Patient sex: F
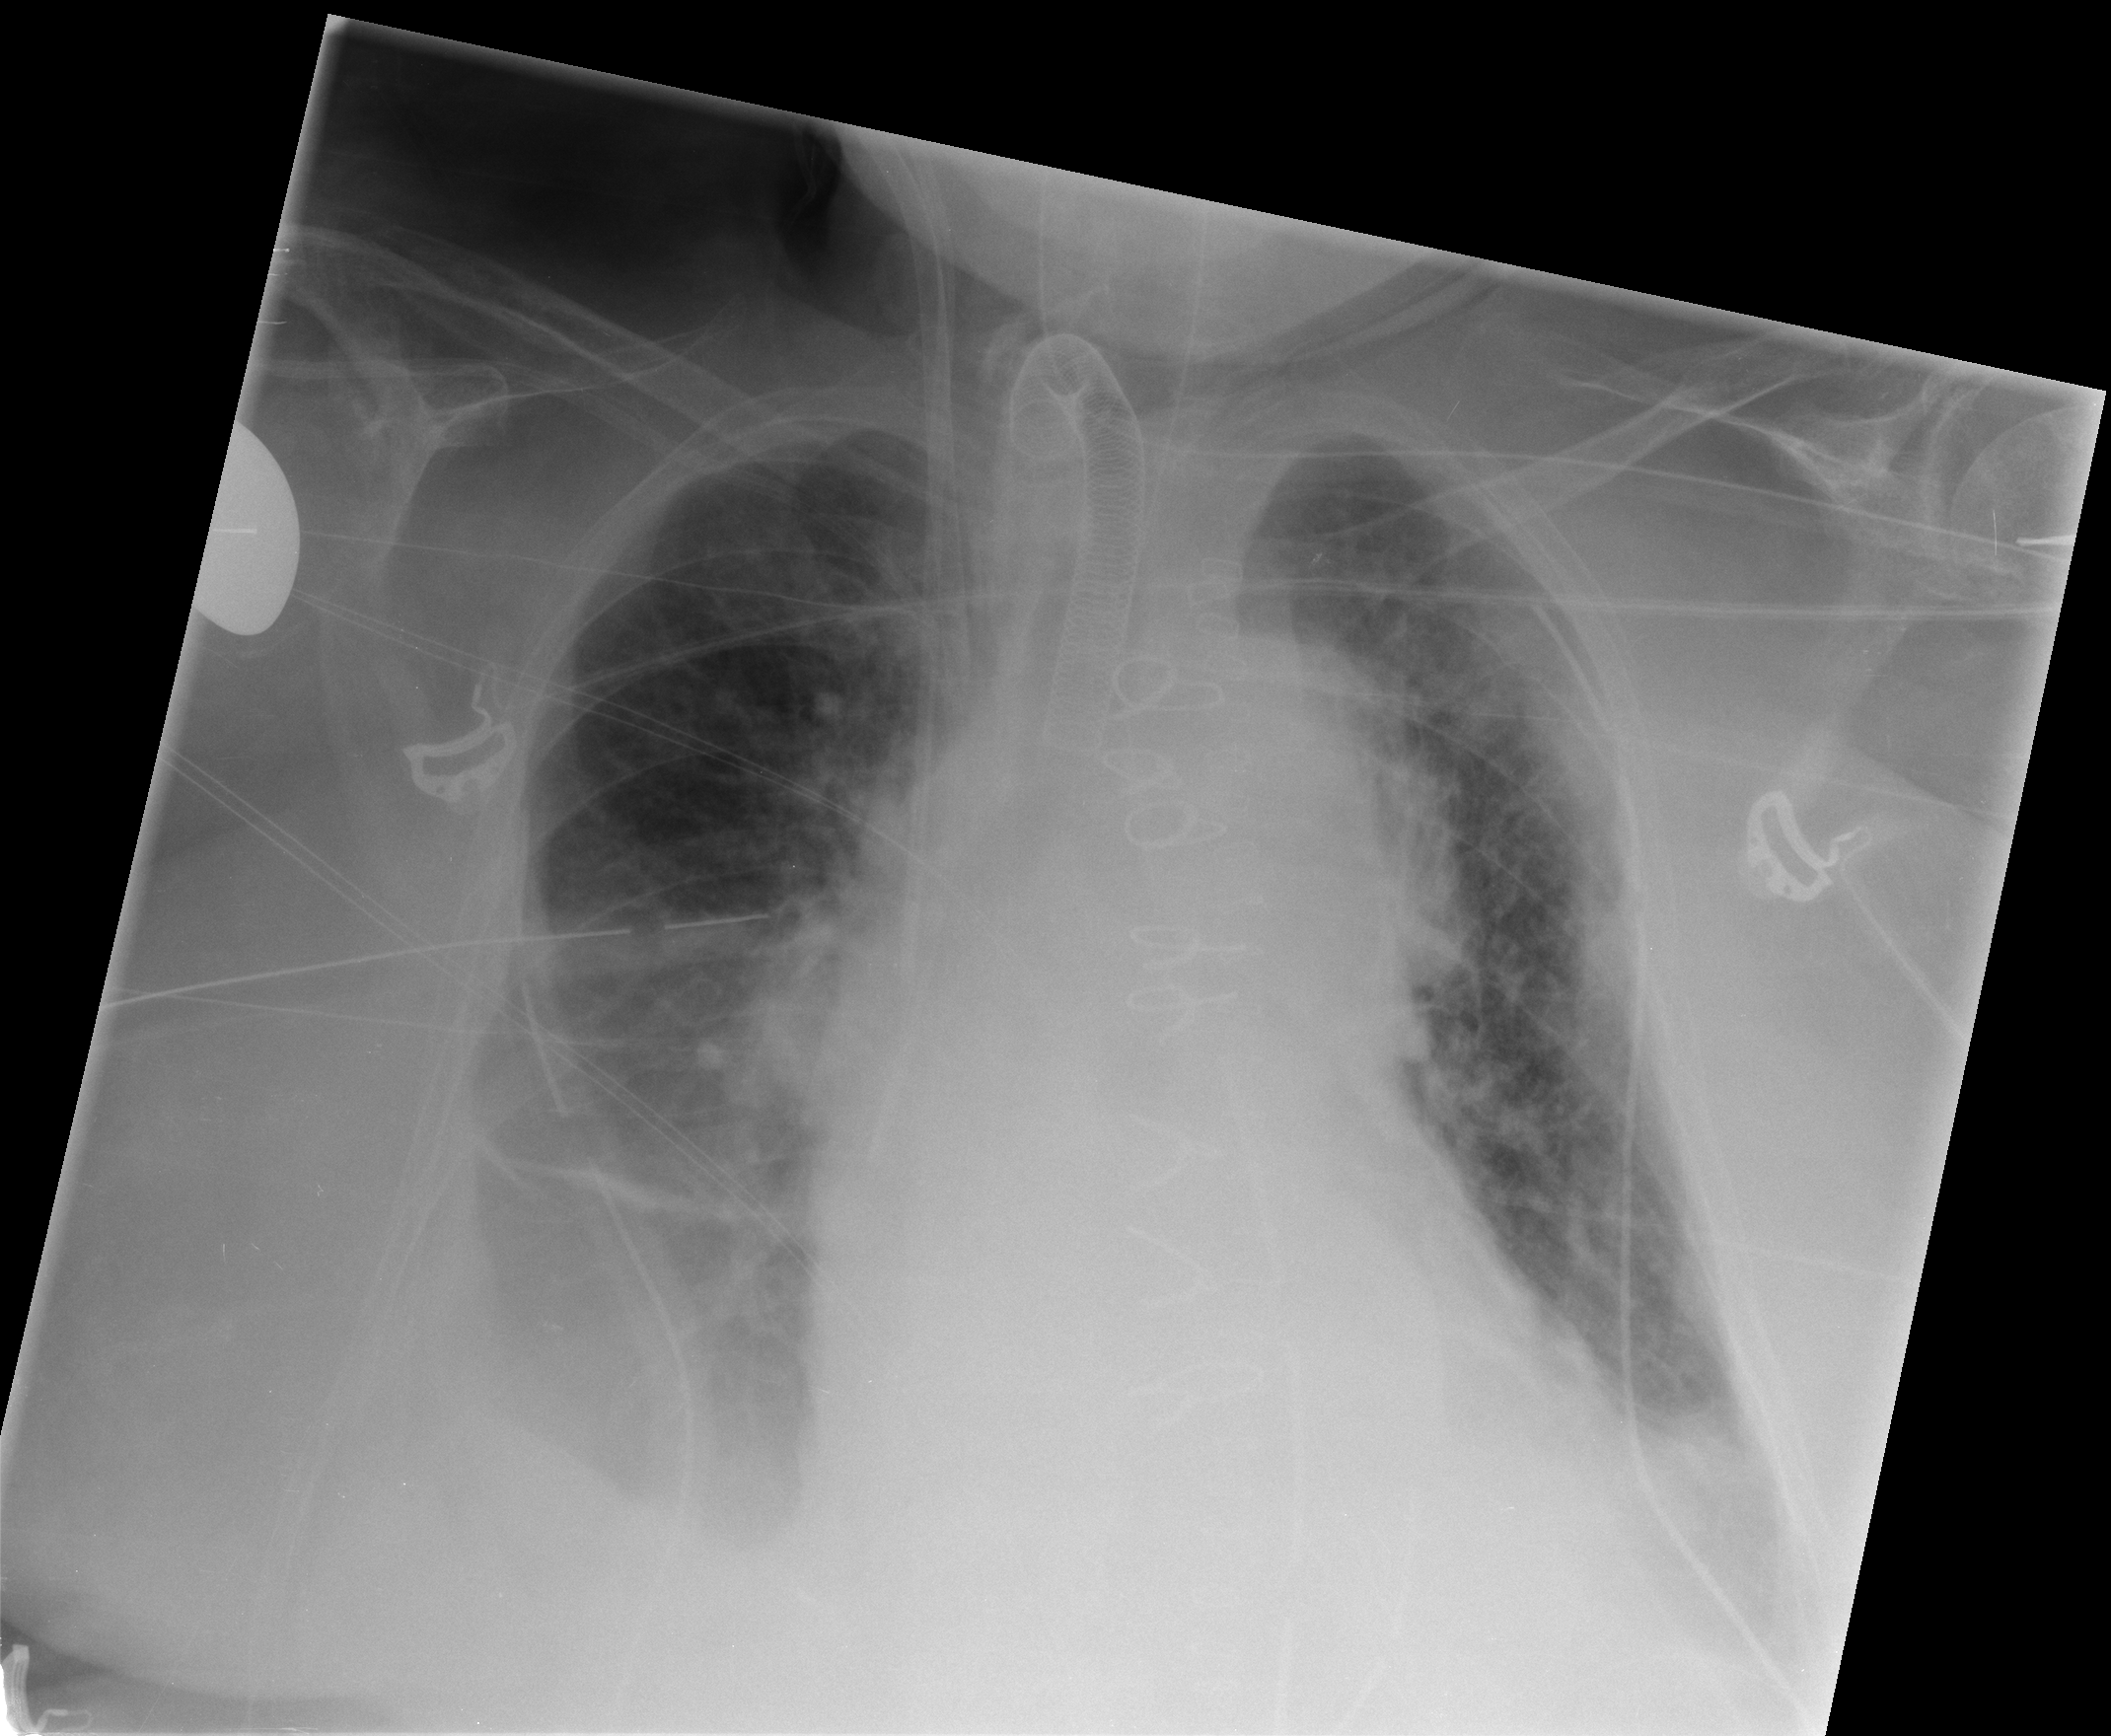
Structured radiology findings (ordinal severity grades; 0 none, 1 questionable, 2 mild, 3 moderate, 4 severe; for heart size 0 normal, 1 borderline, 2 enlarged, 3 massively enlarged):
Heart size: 2
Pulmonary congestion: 2
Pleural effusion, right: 3
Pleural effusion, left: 2
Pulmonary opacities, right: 2
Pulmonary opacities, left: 2
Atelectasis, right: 2
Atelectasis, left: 2